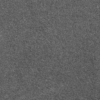
Label: dusty